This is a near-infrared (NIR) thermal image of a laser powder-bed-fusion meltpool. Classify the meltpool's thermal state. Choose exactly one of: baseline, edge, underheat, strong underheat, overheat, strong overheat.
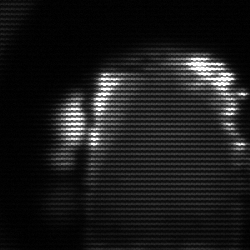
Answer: baseline